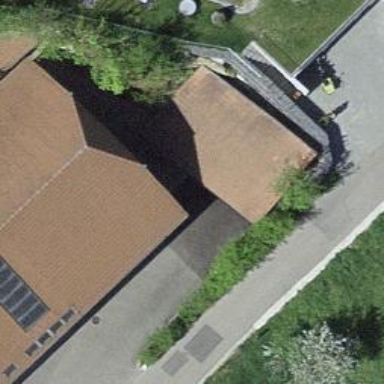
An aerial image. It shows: View of roof of building.